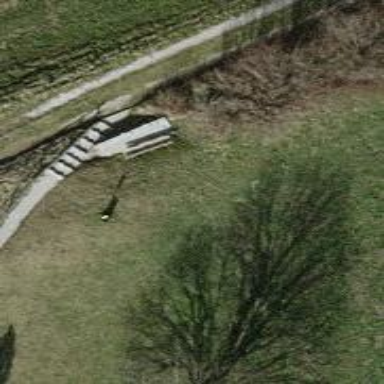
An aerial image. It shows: Bench for seating.